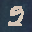
Label: 2